Question: I am having a problem, my program is running, but no images are being rendered, I am quite new to C#, and I have been working on this single application for forever! I have included my FULL code, in hopes someone will help me, the main problem lies in the last two methods, I think. It is supposed to be a Whack a Mole type game.
Thank you!
'''
using System;
using System.Collections.Generic;
using System.Linq;
using System.Text;
using System.Threading.Tasks;
using System.Windows;
using System.Windows.Input;
using System.Windows.Media;
using System.Windows.Media.Imaging;
using System.Windows.Controls;
using System.Windows.Data;
using System.Windows.Documents;
using System.Windows.Navigation;
using System.Windows.Shapes;
using System.Windows.Threading;
using System.IO;
using TeiUtils;
namespace WhackaMole
{
/// <summary>
/// Interaction logic for MainWindow.xaml
/// </summary>
public partial class MainWindow : Window
{
Image[] ImageArray = new Image[50];
string[] CmdArgs = Environment.GetCommandLineArgs();
string Moleini;
string scorevalue;
static String ImgNameMole = "C:/Users/MonAmi/Documents/Visual Studio 2012/Projects/WhackaMole/Hammer/Mole-with-Shovel.jpg";
static String ImgHole = "C:/Users/MonAmi/Documents/Visual Studio 2012/Projects/WhackaMole/WhackaMole/hole.jpg";
int ImageSize;
string Root = "";
string times = "";
public MainWindow()
{
Root = TUtils.GetIniString(Moleini, "Root", "Path", "");
Moleini = CmdArgs[1];
scorevalue = TUtils.GetIniFileString(Moleini, "HighScores", "player", "0");
InitializeComponent();
// string ImageName = "Image"; \
for (int i = 0; i <= 8; i++)
{
Image Image = new Image();
Image.Width = 100;
Image.Height = 100;
ImageArray[i] = Image;
Image.Name = "Image" + i.ToString();
}
// Dispacher for Mole to Appear \
System.Windows.Threading.DispatcherTimer dispatcherTimer = new System.Windows.Threading.DispatcherTimer();
dispatcherTimer.Tick += new EventHandler(dispatcherTimer_Tick);
dispatcherTimer.Interval = TimeSpan.FromSeconds(1);
dispatcherTimer.Start();
// Dispacher for Full Game Time \
System.Windows.Threading.DispatcherTimer endGame = new System.Windows.Threading.DispatcherTimer();
endGame.Tick += new EventHandler(endGame_Tick);
endGame.Interval = TimeSpan.FromSeconds(5);
endGame.Start();
}
private void dispatcherTimer_Tick(object sender, EventArgs e)
{
// Random Number Generator \
Random rnd = new Random();
int num = rnd.Next(1, 9);
// If Random Number is "1" Then Image will display \
if (num == 1)
{
ImageSource MoleImage = new BitmapImage(new Uri(ImgNameMole));
ImageArray[1].Source = MoleImage;
}
// If Random Number does not equal 1 \
else if (num != 1)
{
ImageSource hole = new BitmapImage(new Uri(ImgHole));
ImageArray[1].Source = hole;
}
// If Random Number is "2" Then Image will display \
else if (num == 2)
{
ImageSource MoleImage = new BitmapImage(new Uri(ImgNameMole));
ImageArray[2].Source = MoleImage;
}
// If random number does not equal 2 \
else if (num != 2)
{
ImageSource hole = new BitmapImage(new Uri(ImgHole));
ImageArray[2].Source = hole;
}
// If Random Number is "3" Then Image will display \
else if (num == 3)
{
ImageSource MoleImage = new BitmapImage(new Uri(ImgNameMole));
ImageArray[3].Source = MoleImage;
}
// If random number does not equal 3 \
else if (num != 3)
{
ImageSource hole = new BitmapImage(new Uri(ImgHole));
ImageArray[3].Source = hole;
}
// If Random Number is "4" Then Image will display \
else if (num == 4)
{
ImageSource MoleImage = new BitmapImage(new Uri(ImgNameMole));
ImageArray[4].Source = MoleImage;
}
// If random number does not equal 4 \
else if (num != 4)
{
ImageSource hole = new BitmapImage(new Uri(ImgHole));
ImageArray[4].Source = hole;
}
// If Random Number is "5" Then Image will display \
else if (num == 5)
{
ImageSource MoleImage = new BitmapImage(new Uri(ImgNameMole));
ImageArray[5].Source = MoleImage;
}
// If random number does not equal 5 \
else if (num != 5)
{
ImageSource hole = new BitmapImage(new Uri(ImgHole));
ImageArray[5].Source = hole;
}
// If Random Number is "6" Then Image will display \
else if (num == 6)
{
ImageSource MoleImage = new BitmapImage(new Uri(ImgNameMole));
ImageArray[6].Source = MoleImage;
}
// If random number dose not equal 6 \
else if (num != 6)
{
ImageSource hole = new BitmapImage(new Uri(ImgHole));
ImageArray[6].Source = hole;
}
// If Random Number is "7" Then Image will display \
else if (num == 7)
{
ImageSource MoleImage = new BitmapImage(new Uri(ImgNameMole));
ImageArray[7].Source = MoleImage;
}
// If random number does not equal 7 \
else if (num != 7)
{
ImageSource hole = new BitmapImage(new Uri(ImgHole));
ImageArray[7].Source = hole;
}
// If Random Number is "8" Then Image will display \
else if (num == 8)
{
ImageSource MoleImage = new BitmapImage(new Uri(ImgNameMole));
ImageArray[8].Source = MoleImage;
}
// If random number does not equal 8 \
if (num != 8)
{
ImageSource hole = new BitmapImage(new Uri(ImgHole));
ImageArray[8].Source = hole;
}
}
// New Game Button - If Selected Open Window \
private void NewGameBttn_Click(object sender, RoutedEventArgs e)
{
Window1 win1 = new Window1();
win1.Show();
}
// Points Declaration \
int Points = 0;
// Mole Image \
ImageSource MoleImage = new BitmapImage(new Uri(ImgNameMole));
bool MatchMoleImage(String ImgSrc)
{
String m1, m2;
m1 = System.IO.Path.GetFileName(ImgSrc);
m2 = System.IO.Path.GetFileName(ImgNameMole);
if (m1 == m2)
{
Points = Points + 1;
return true;
}
return false;
}
// Total Game Time Timer \
private void endGame_Tick(object sender, EventArgs e)
{
this.Close();
if (Points > 0)
MessageBox.Show("Congratulations! You Got " + (Points.ToString() + " Moles!"));
else
MessageBox.Show("Sorry! Timed out - No Moles today! - Please try again!");
}
// Score Keeping \
private void HighScore()
{
TUtils.WriteIniFileString(Moleini, "HighScores", "Player", (Points.ToString()));
}
// Exit Caution - If Selected Open Exit Window \
private void CloseBttn_Click(object sender, RoutedEventArgs e)
{
Window2 win2 = new Window2();
win2.Show();
}
//Count Point per Button
private void Image1_MouseLeftButtonUp(object sender, MouseButtonEventArgs e)
{
// If Image is Shown Add 1 \
MatchMoleImage(ImageArray[1].Source.ToString());
}
private void Image2_MouseLeftButtonUp(object sender, MouseButtonEventArgs e)
{
// If Image is Shown Add 1 \
MatchMoleImage(ImageArray[2].Source.ToString());
}
private void Image3_MouseLeftButtonUp(object sender, MouseButtonEventArgs e)
{
// If Image is Shown Add 1 \
MatchMoleImage(ImageArray[3].Source.ToString());
}
private void Image4_MouseLeftButtonUp(object sender, MouseButtonEventArgs e)
{
// If Image is Shown Add 1 \
MatchMoleImage(ImageArray[4].Source.ToString());
}
private void Image5_MouseLeftButtonUp(object sender, MouseButtonEventArgs e)
{
// If Image is Shown Add 1 \
MatchMoleImage(ImageArray[5].Source.ToString());
}
private void Image6_MouseLeftButtonDown(object sender, MouseButtonEventArgs e)
{
// If Image is Shown Add 1 \
MatchMoleImage(ImageArray[6].Source.ToString());
}
private void Image7_MouseLeftButtonDown(object sender, MouseButtonEventArgs e)
{
// If Image is Shown Add 1 \
MatchMoleImage(ImageArray[7].Source.ToString());
}
private void Image8_MouseLeftButtonDown(object sender, MouseButtonEventArgs e)
{
// If Image is Shown Add 1 \
MatchMoleImage(ImageArray[8].Source.ToString());
}
private void HighScoreini()
{
TUtils.WriteIniFileString(Moleini, "HighScores", "Player", Points.ToString());
}
private void PopulateGrid()
{
double NumofImages = TUtils.GetIniInt(Moleini, "NumPictures", "pictures", 8);
int ImageSize = TUtils.GetIniInt(Moleini, "ImageSize", "imageSize", 50);
int ImageBorderSize = TUtils.GetIniInt(Moleini, "ImageBorder", "imageBorder", 2);
double NumberOfColumns = TUtils.GetIniInt(Moleini, "NumRowsColumns", "columnNum", 4);
// More Columns than Rows \
if (NumberOfColumns > NumofImages)
{
MessageBox.Show("There is something wrong with the .ini file.");
Window1.Close();
}
// Math - Get Necessary Variables \
int ColumnSize = (ImageSize + (4 * ImageBorderSize));
int RowSize = (ImageSize + (4 * ImageBorderSize));
int NumberofRows = (int)Math.Ceiling(NumofImages / NumberOfColumns);
int MainWindowWidth = (TUtils.ToInt(NumberOfColumns.ToString(), 4) * ColumnSize) + 15;
int MainWindowHeight = (NumberofRows * RowSize) + 35;
// Set Window Size \
Window1.Width = MainWindowWidth;
Window1.Height = MainWindowHeight;
// Create Grid \
Grid grid_Main = new Grid();
Window1.Content = grid_Main;
grid_Main.Height = MainWindowHeight;
grid_Main.Width = MainWindowWidth;
// Grid Properties \
for (int i = 0; i < NumberofRows; i++)
{
ColumnDefinition newColumn = new ColumnDefinition();
newColumn.Width = new GridLength(ColumnSize, GridUnitType.Pixel);
grid_Main.ColumnDefinitions.Add(newColumn);
}
for (int i = 0; i < NumberofRows; i++)
{
RowDefinition Row = new RowDefinition();
Row.Height = new GridLength(RowSize, GridUnitType.Pixel);
grid_Main.RowDefinitions.Add(Row);
}
// Fill Grid \
int RowCount = 0;
int ColumnCount = 0;
for (int i = 0; i < NumofImages; i++)
{
StackPanel newStack = CreateStackPanel(i);
grid_Main.Children.Add(newStack);
if (RowCount < NumberofRows)
{
if (ColumnCount < NumberOfColumns)
{
Console.WriteLine("ColumnCount: " + ColumnCount.ToString());
Grid.SetRow(newStack, ColumnCount);
Grid.SetColumn(newStack, ColumnCount);
ColumnCount++;
}
else
{
RowCount++;
ColumnCount = 0;
Grid.SetRow(newStack, ColumnCount);
Grid.SetColumn(newStack, ColumnCount);
ColumnCount++;
Console.WriteLine("RowCount: " + RowCount.ToString());
}
}
else
{
break;
}
}
}
private StackPanel CreateStackPanel(int ImageNum)
{
// Gets and Set Variables \
ImageSize = TUtils.GetIniInt(Moleini, "ImageSize", "imageSize", 50);
// StackPanel Properties \
System.Windows.Controls.StackPanel newStackPanel = new StackPanel();
newStackPanel.Height = ImageSize;
newStackPanel.Width = ImageSize;
newStackPanel.Margin = new Thickness(3.0);
// Fill Panel \
newStackPanel.Children.Insert(1, CreateImage(ImageNum));
return newStackPanel;
}
private Image CreateImage(int ImageNum)
{
// Gets/Sets Necessary Variables \
double ImageHeight = ImageSize * 0.7;
// Initialize Image \
System.Windows.Controls.Image newImage = new Image();
// Image Properties \
newImage.Width = ImageSize;
newImage.Height = ImageHeight;
// Define Name and Content \
newImage.Name = "Image_" + ImageNum;
String ImageFunction = TUtils.GetIniString(Moleini, "Image" + ImageNum , "PictureFile", Root + "mole2.png");
if (File.Exists(ImageFunction))
{
newImage.Source = new BitmapImage(new Uri(ImageFunction));
}
else
{
MessageBox.Show("Cannot find " + ImageFunction + ".", "Please fix in ini file");
}
return newImage;
}
}
}
'''

It should look like this with Moles going from spot to spot
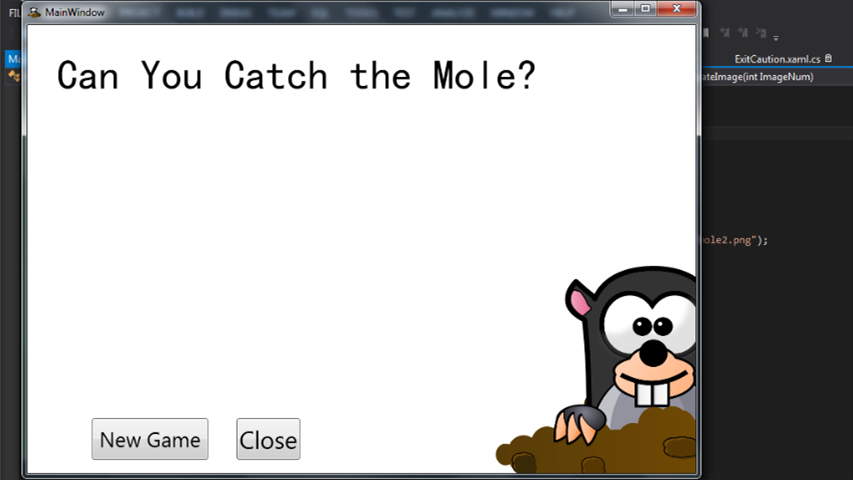
Answer: Ok. Delete all your code and start all over.
The default approach to WPF (regardless of the application type, a game in this case) is something called <URL> which I will go as far as to say you must learn before you ever write a single line of code or XAML in WPF.
This is my take on what you described:
'''
<Window x:Class="MiscSamples.WhackAMole"
xmlns="http://schemas.microsoft.com/winfx/2006/xaml/presentation"
xmlns:x="http://schemas.microsoft.com/winfx/2006/xaml"
Title="WhackAMole" Height="300" Width="300">
<ItemsControl ItemsSource="{Binding Moles}">
<ItemsControl.ItemsPanel>
<ItemsPanelTemplate>
<UniformGrid Rows="3" Columns="3" IsItemsHost="True"/>
</ItemsPanelTemplate>
</ItemsControl.ItemsPanel>
<ItemsControl.ItemTemplate>
<DataTemplate>
<Image x:Name="Mole" Height="0" Width="100"
Source="/Images/Mole.Png"
Stretch="Fill"
VerticalAlignment="Bottom"/>
<DataTemplate.Triggers>
<DataTrigger Binding="{Binding IsUp}" Value="True">
<DataTrigger.EnterActions>
<BeginStoryboard>
<Storyboard TargetName="Mole">
<DoubleAnimation Storyboard.TargetProperty="Height"
From="0" To="77"
Duration="00:00:00.3"/>
</Storyboard>
</BeginStoryboard>
</DataTrigger.EnterActions>
<DataTrigger.ExitActions>
<BeginStoryboard>
<Storyboard TargetName="Mole">
<DoubleAnimation Storyboard.TargetProperty="Height"
From="77" To="0"
Duration="00:00:00.3"/>
</Storyboard>
</BeginStoryboard>
</DataTrigger.ExitActions>
</DataTrigger>
</DataTemplate.Triggers>
</DataTemplate>
</ItemsControl.ItemTemplate>
</ItemsControl>
</Window>
'''
Code Behind:
'''
public partial class WhackAMole : Window
{
public WhackAMole()
{
InitializeComponent();
DataContext = new WhackAMoleViewModel();
}
}
'''
ViewModel:
'''
public class WhackAMoleViewModel: PropertyChangedBase
{
private List<Mole> _moles;
public List<Mole> Moles
{
get { return _moles; }
}
private System.Threading.Timer timer;
private System.Random random = new Random();
public WhackAMoleViewModel()
{
_moles = Enumerable.Range(1, 9).Select(x => new Mole()).ToList();
timer = new Timer(x => RaiseRandomMole(), null, 0, 300);
}
private void RaiseRandomMole()
{
//If random number is less than 5 skip this iteration
if (random.Next(1, 10) > 5)
return;
//Choose a random mole
var mole = Moles[random.Next(0, 8)];
//If it's already raised, do nothing
if (mole.IsUp)
return;
//Raise it
mole.IsUp = true;
//Then Get it down somewhere between 1 and 2 seconds after
Task.Factory.StartNew(() => Thread.Sleep(random.Next(1000, 2000)))
.ContinueWith(x => mole.IsUp = false);
}
}
'''
Data Item:
'''
public class Mole: PropertyChangedBase
{
private bool _isUp;
public bool IsUp
{
get { return _isUp; }
set
{
_isUp = value;
OnPropertyChanged("IsUp");
}
}
}
'''
PropertyChangedBase class (MVVM helper):
'''
public class PropertyChangedBase:INotifyPropertyChanged
{
public event PropertyChangedEventHandler PropertyChanged;
protected virtual void OnPropertyChanged(string propertyName)
{
Application.Current.Dispatcher.BeginInvoke((Action) (() =>
{
PropertyChangedEventHandler handler = PropertyChanged;
if (handler != null) handler(this, new PropertyChangedEventArgs(propertyName));
}));
}
}
'''
Result:

- - <URL>-